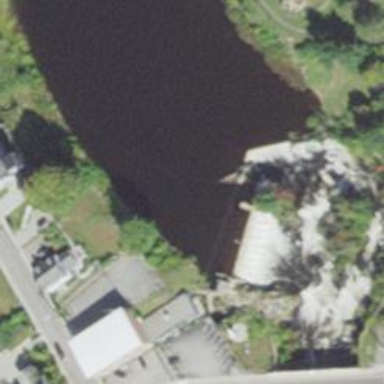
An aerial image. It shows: Weir along the waterway.